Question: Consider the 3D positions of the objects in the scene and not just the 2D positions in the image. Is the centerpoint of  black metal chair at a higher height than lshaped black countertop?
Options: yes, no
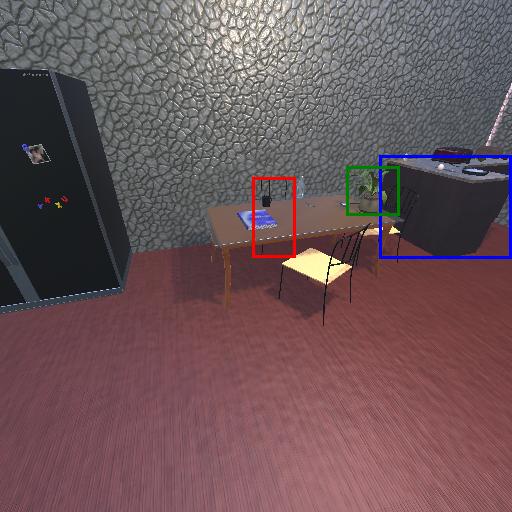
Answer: yes